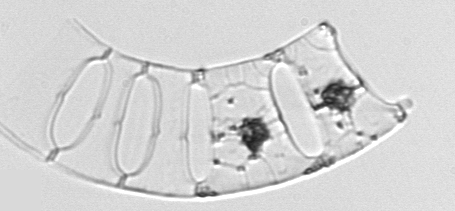
Label: Eucampia